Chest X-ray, AP view. Patient: 66 years old, sex M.
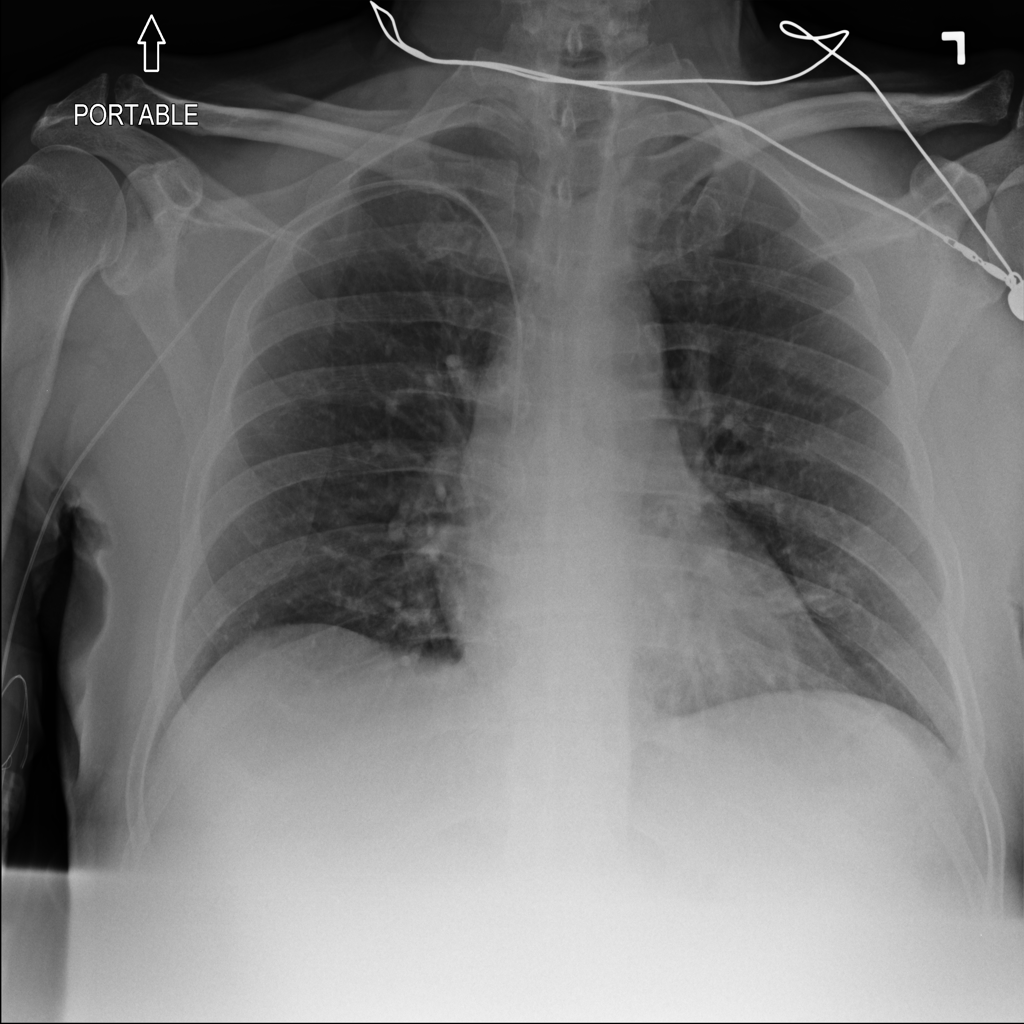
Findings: No Finding